Interaction volume radius: 5 \u00c5
Interaction volume height: 15 \u00c5
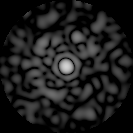
Disorder parameter: 0.7753